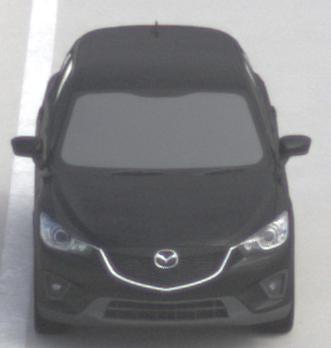
Make: Mazda
Model: CX-5 2.0 SKYACTIV-G 160
Detailed model: CX-5 (GH)
Model produced from: 2012/04
Model produced until: 2015/02
Doors: 5
Color: black
Road condition: dry road
Daytime: midday
Contrast: medium contrast